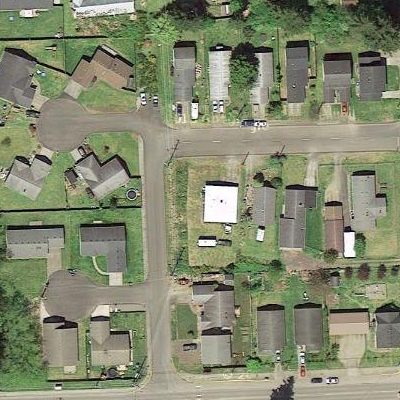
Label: fResident